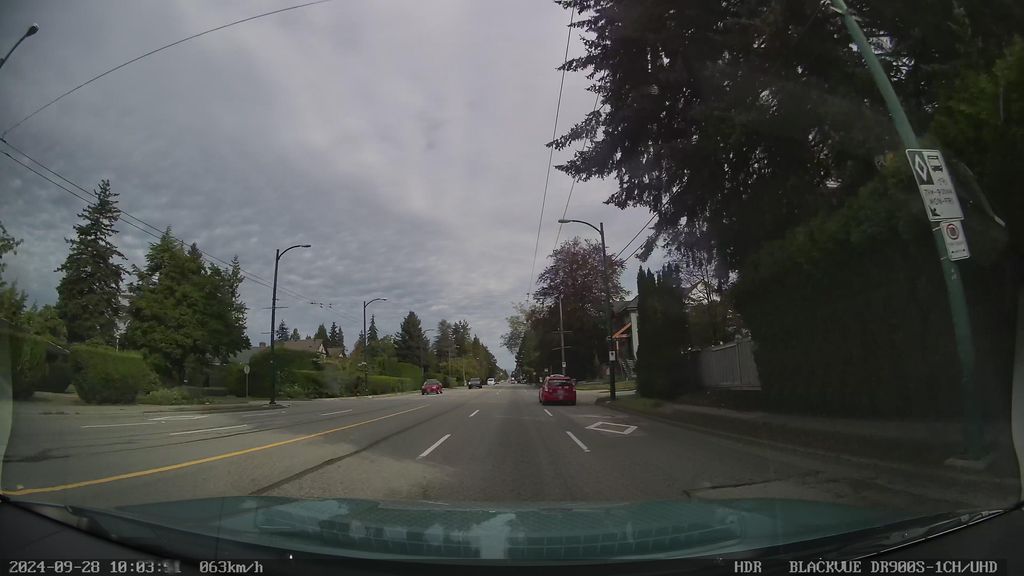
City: vancouver